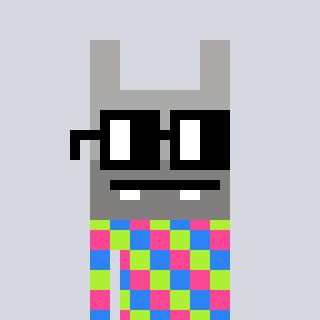
a pixel art character with square black glasses, a rabbit-shaped head and a green-colored body on a cool background